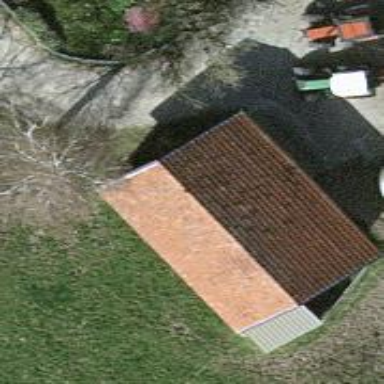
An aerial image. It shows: Simple house.